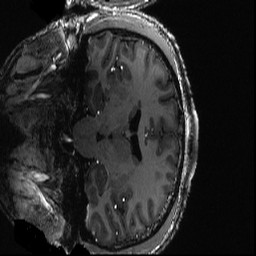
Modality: T1w
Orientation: coronal
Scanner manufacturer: siemens
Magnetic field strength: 6.98 T
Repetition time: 2.6 s
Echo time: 0.00343 s